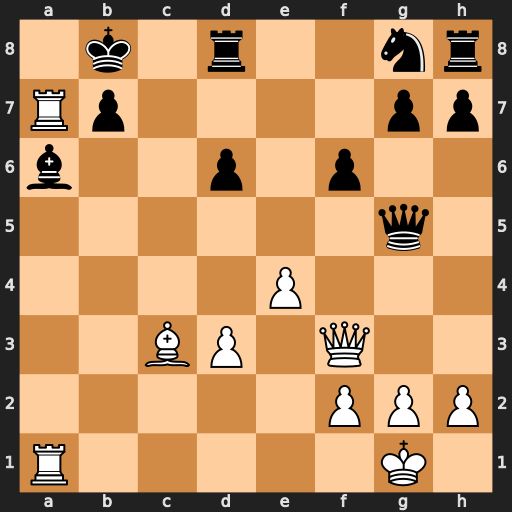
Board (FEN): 1k1r2nr/Rp4pp/b2p1p2/6q1/4P3/2BP1Q2/5PPP/R5K1
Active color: w
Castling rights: -
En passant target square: -
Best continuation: R7xa6 bxa6 e5